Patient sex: F
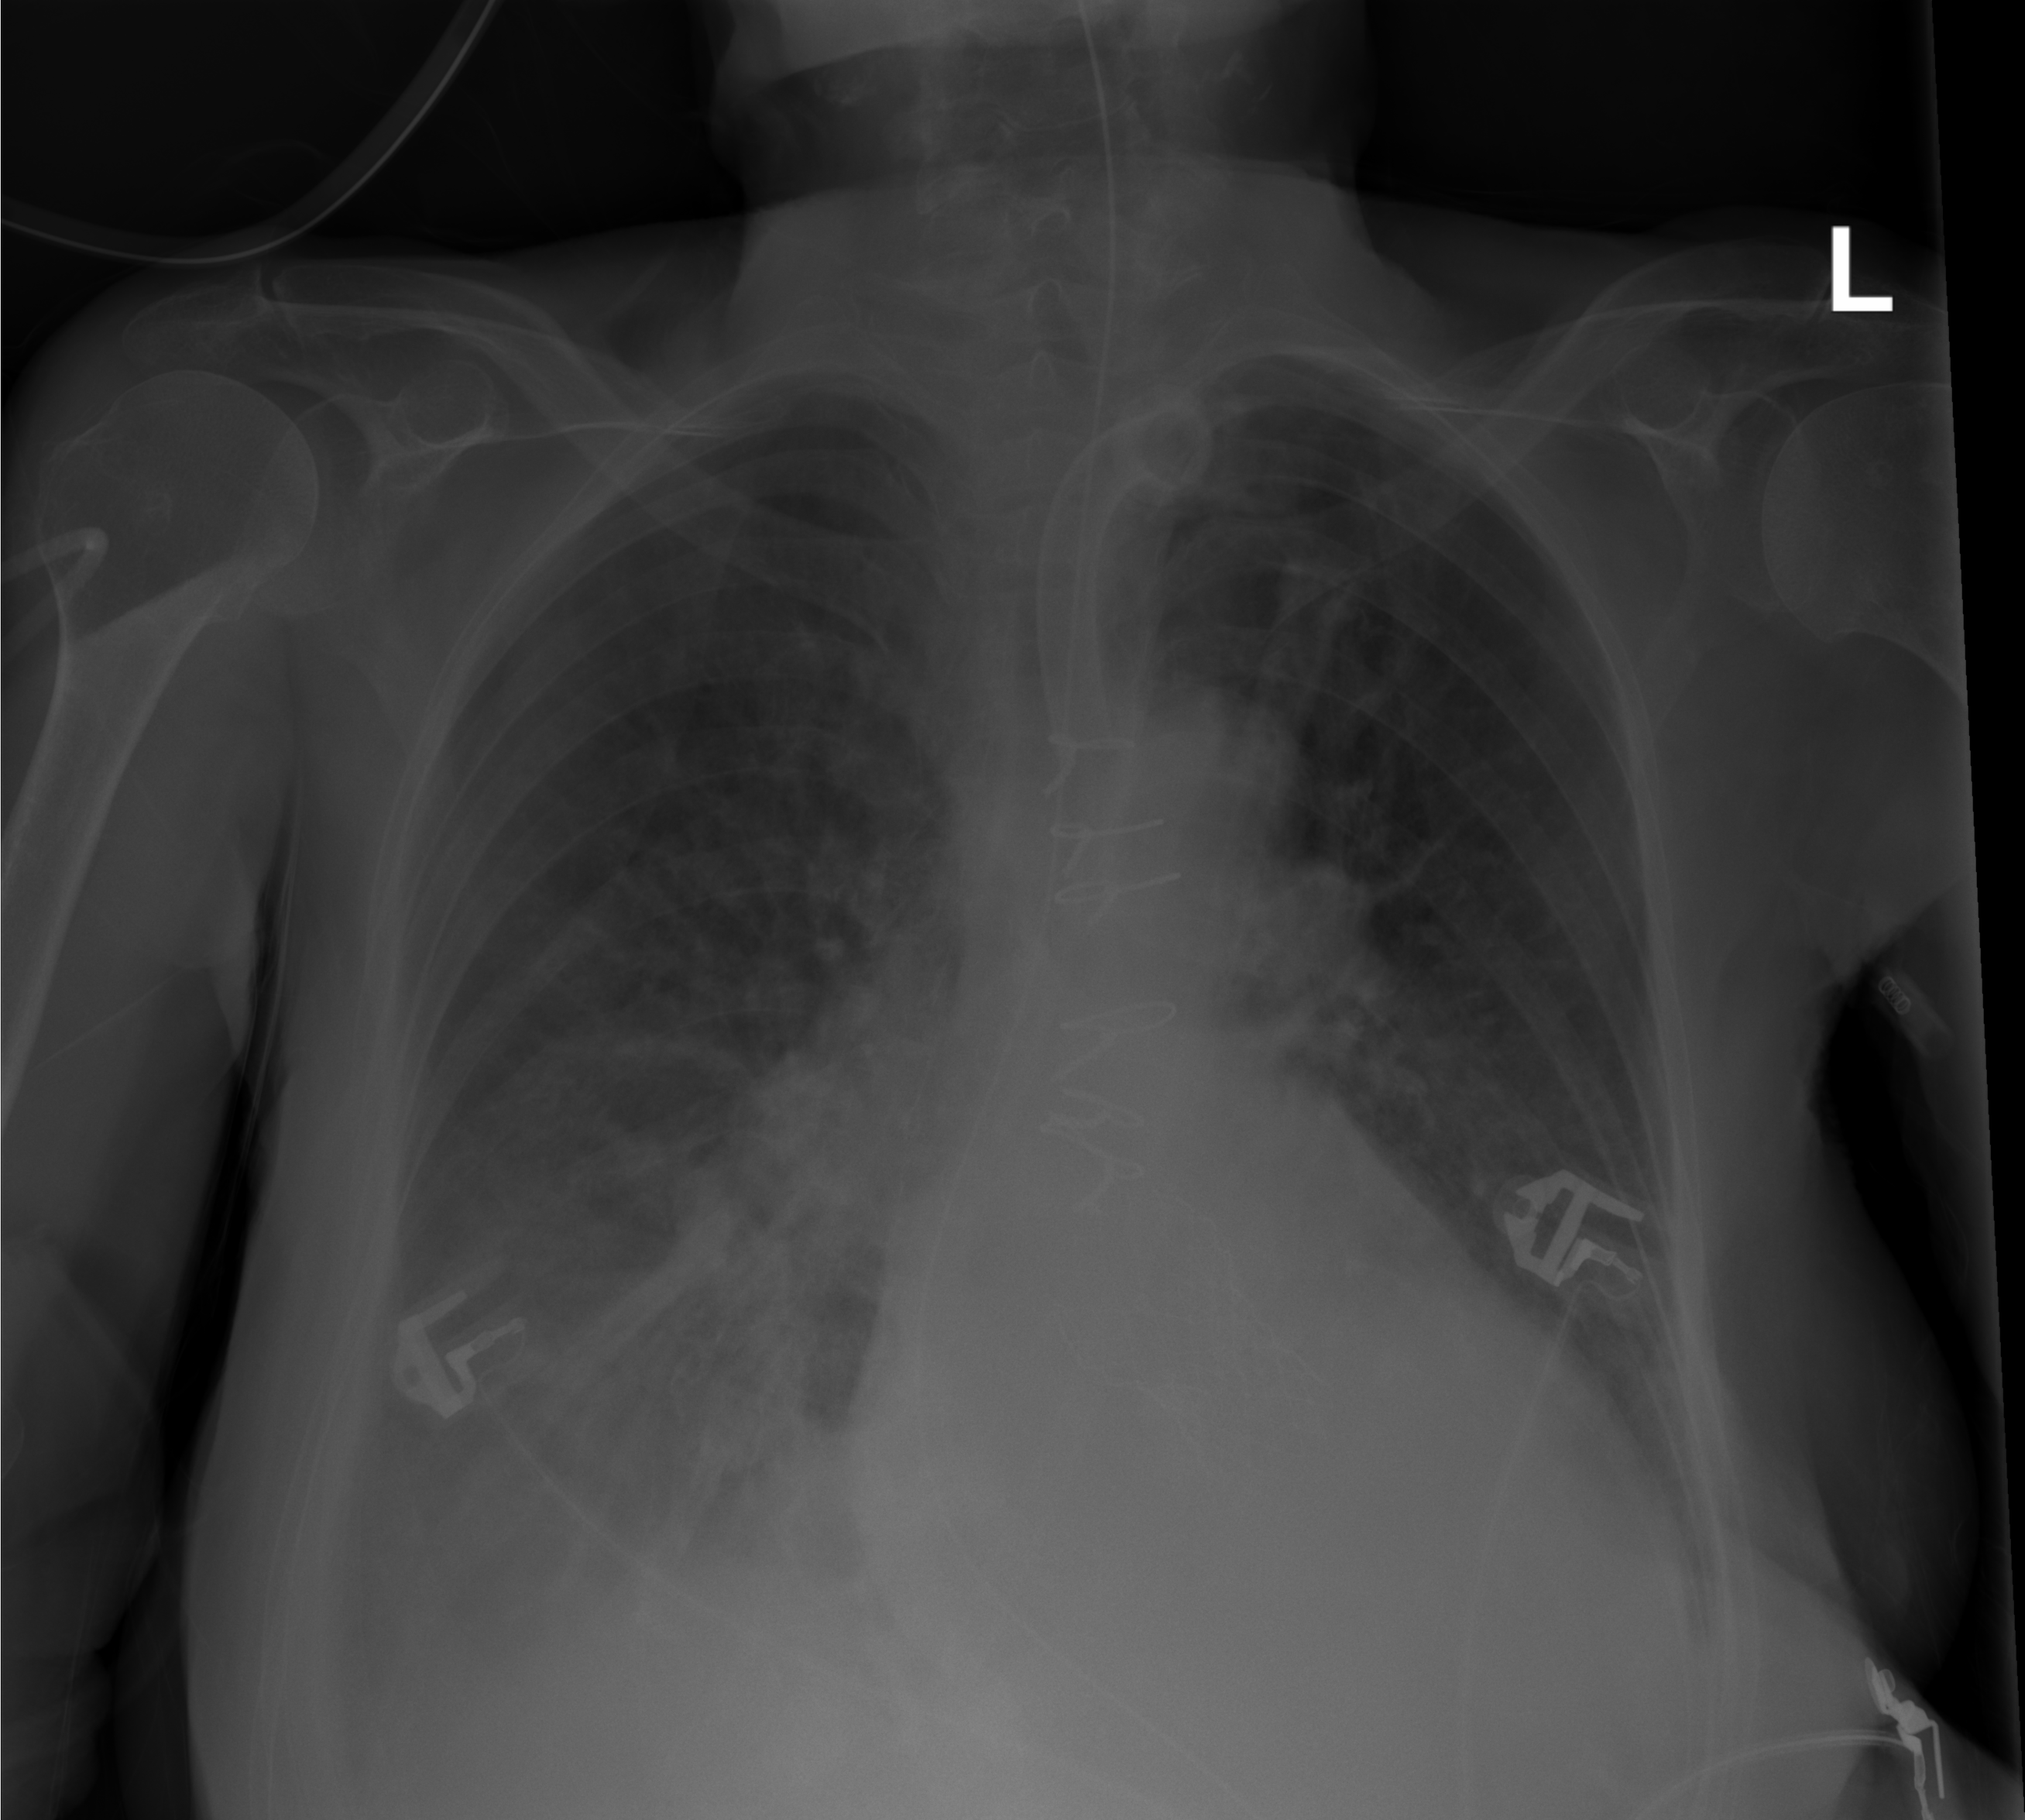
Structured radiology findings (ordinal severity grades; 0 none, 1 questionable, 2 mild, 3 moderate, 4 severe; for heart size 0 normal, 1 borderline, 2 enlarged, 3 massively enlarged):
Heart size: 0
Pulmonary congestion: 0
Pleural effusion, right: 0
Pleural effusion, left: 2
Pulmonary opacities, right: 3
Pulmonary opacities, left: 0
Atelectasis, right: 2
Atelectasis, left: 2